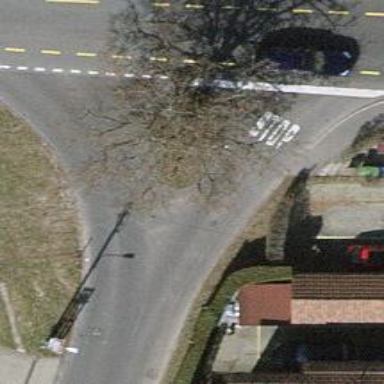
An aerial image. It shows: Asphalt road in residential area.